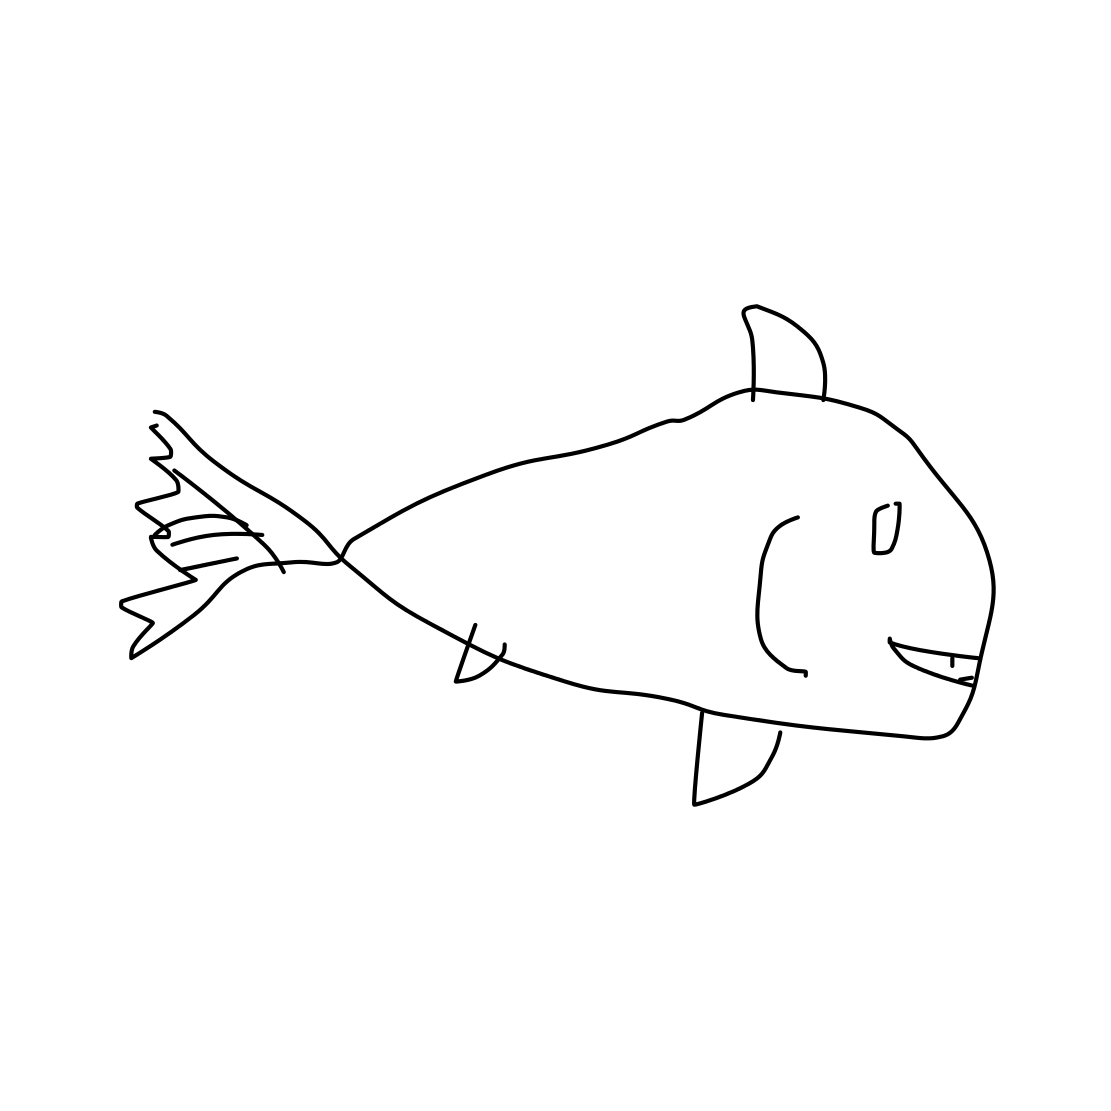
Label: fish